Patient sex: F
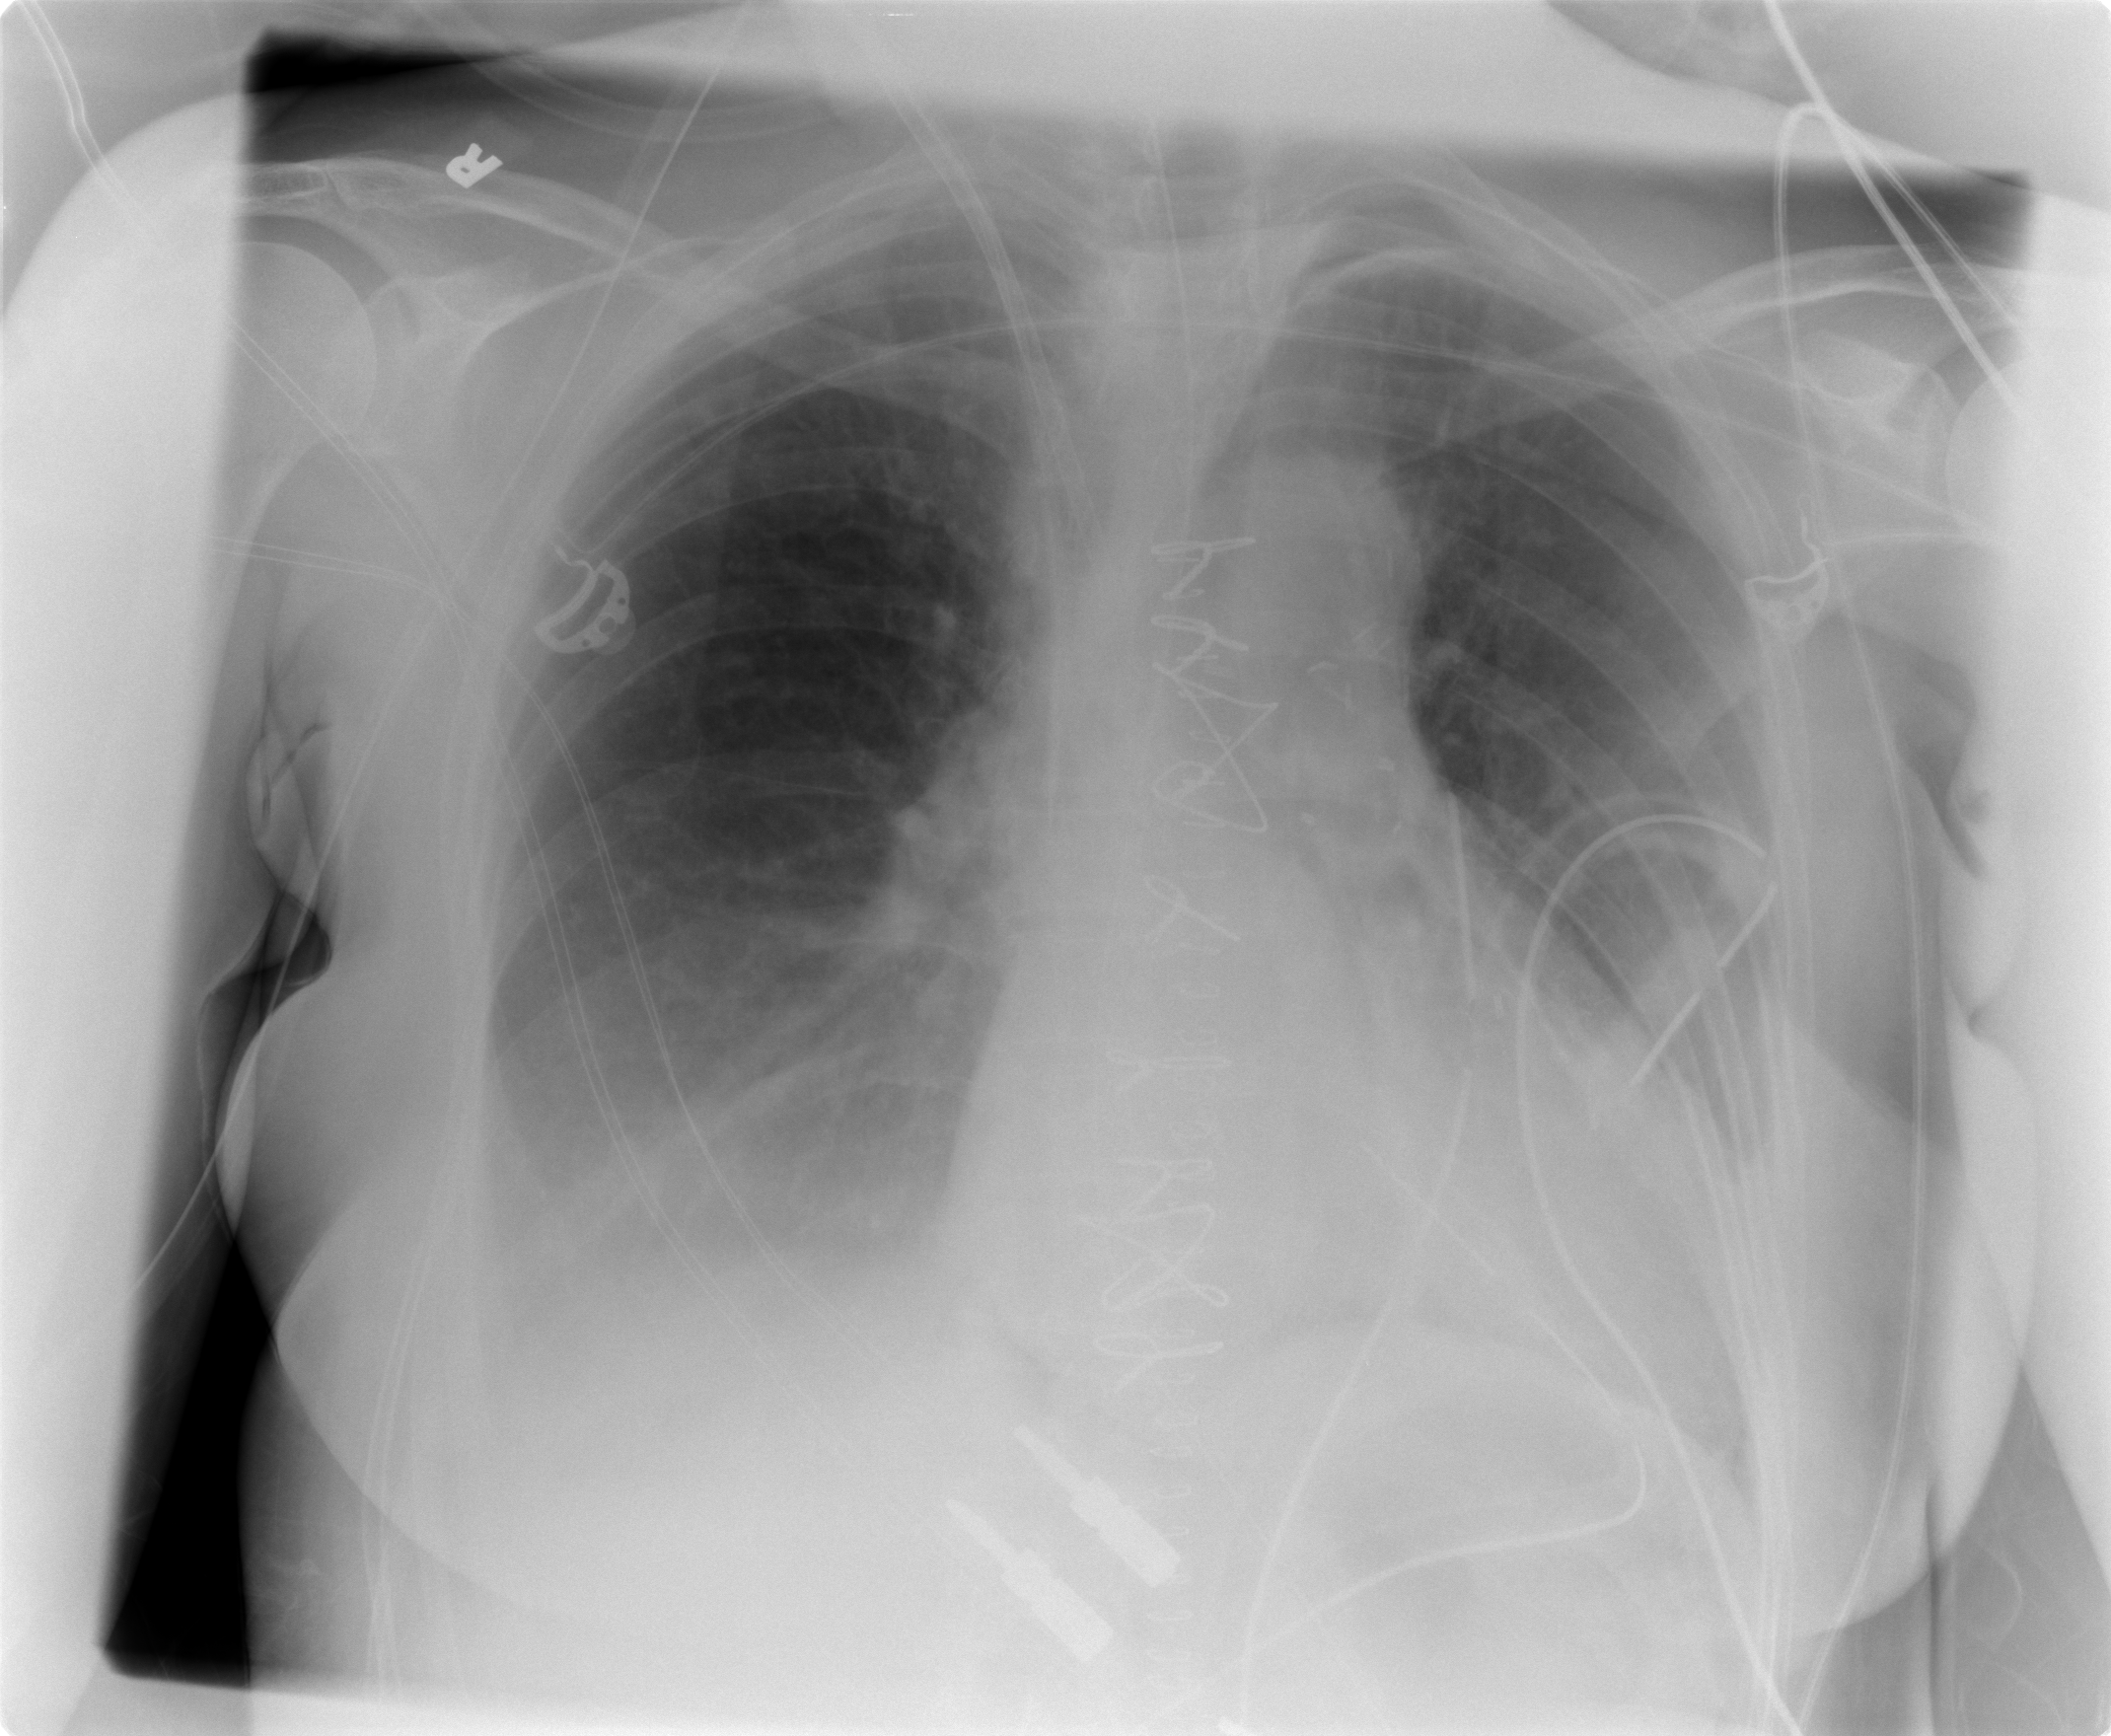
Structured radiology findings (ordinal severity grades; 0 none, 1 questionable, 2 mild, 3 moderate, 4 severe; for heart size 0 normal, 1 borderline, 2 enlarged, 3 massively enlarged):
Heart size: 0
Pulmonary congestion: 0
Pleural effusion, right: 1
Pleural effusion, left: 2
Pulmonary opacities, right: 0
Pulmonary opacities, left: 0
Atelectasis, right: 0
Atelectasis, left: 2